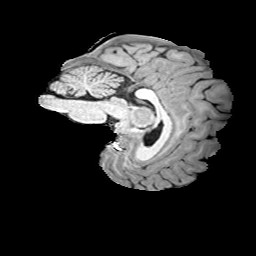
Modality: T1w
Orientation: sagittal
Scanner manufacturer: siemens
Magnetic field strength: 3 T
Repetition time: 2 s
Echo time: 0.0024 s